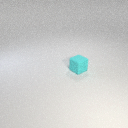
small cyan rubber cube